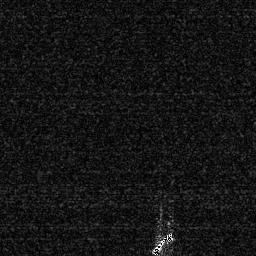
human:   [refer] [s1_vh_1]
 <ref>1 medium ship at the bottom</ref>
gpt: <box>[[58, 89, 67, 99, 0]]</box>